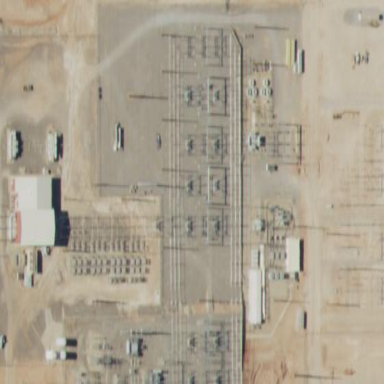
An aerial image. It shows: Substation that acts as converter.